Question: I have this query :
'''
select top 1 FinishDate from Sk_RizeTamdidEshterak where CodeRizeSanad=72150
'''
and the result is :

It's returned zero rows and if that happens, I want to show some default text, not nothing.
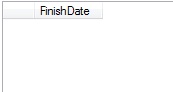
Answer: '''
IF NOT EXISTS(select * from Sk_RizeTamdidEshterak where CodeRizeSanad=72150)
SELECT 'Default text' AS FinishDate
ELSE
SELECT top 1 FinishDate from Sk_RizeTamdidEshterak where CodeRizeSanad=72150
'''
Note that if there is no FinishDate and "Default text" is returned it will be a VARCHAR otherwise you get a DATETIME. Depending on your front end you will need to consider that two different DATATYPEs may be returned!